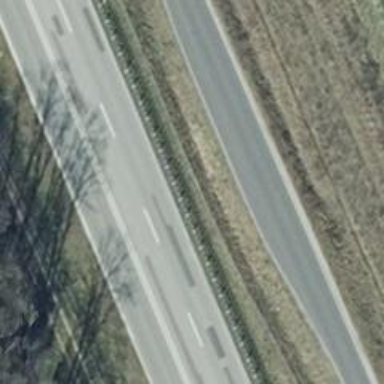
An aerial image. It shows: Passing place on the road.